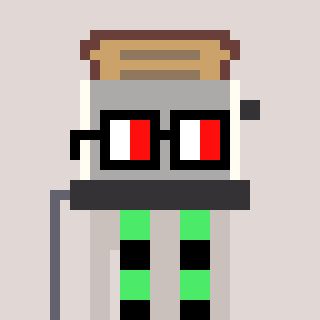
a pixel art character with square glasses with black frames and red eyes, a toaster-shaped head and a foggrey-colored body on a warm background